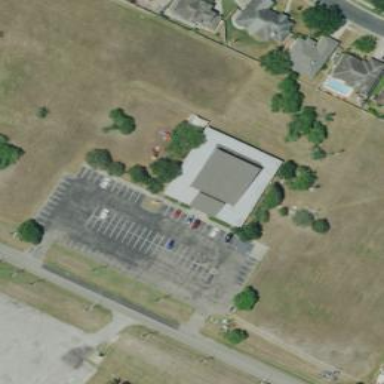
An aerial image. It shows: Building that serves as place of worship.